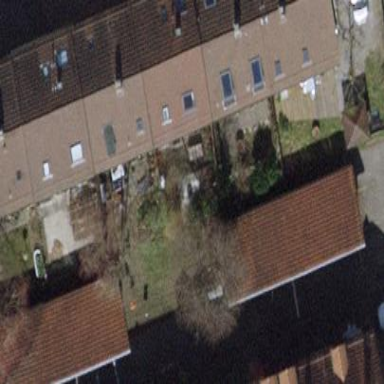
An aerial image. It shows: Shed building.